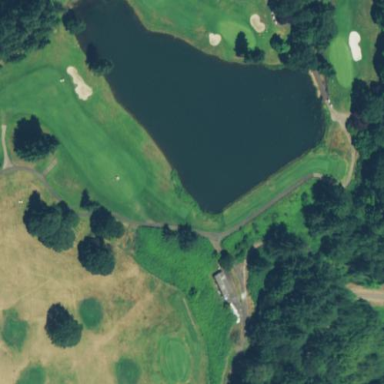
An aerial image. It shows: Water hazard on golf course.